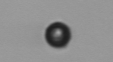
Label: bead